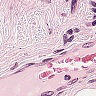
Metastatic tissue present: no